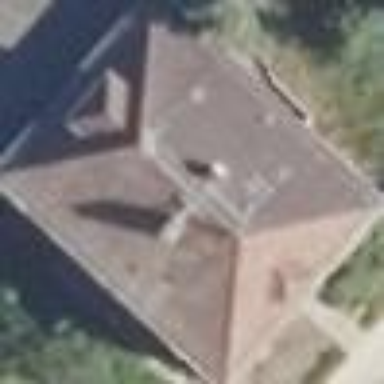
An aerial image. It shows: Grey house with hipped roof.